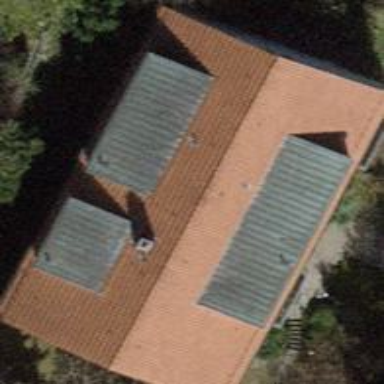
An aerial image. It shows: Building with tiled roof.